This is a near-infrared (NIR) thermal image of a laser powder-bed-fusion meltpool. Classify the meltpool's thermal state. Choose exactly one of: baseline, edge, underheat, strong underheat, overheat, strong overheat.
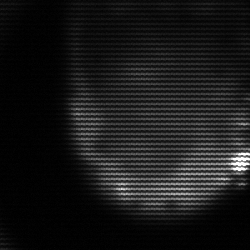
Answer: edge